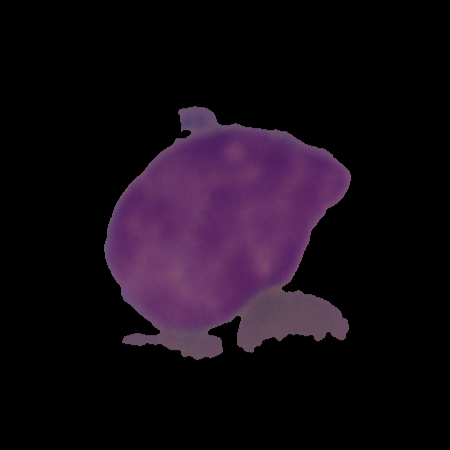
Label: cancer